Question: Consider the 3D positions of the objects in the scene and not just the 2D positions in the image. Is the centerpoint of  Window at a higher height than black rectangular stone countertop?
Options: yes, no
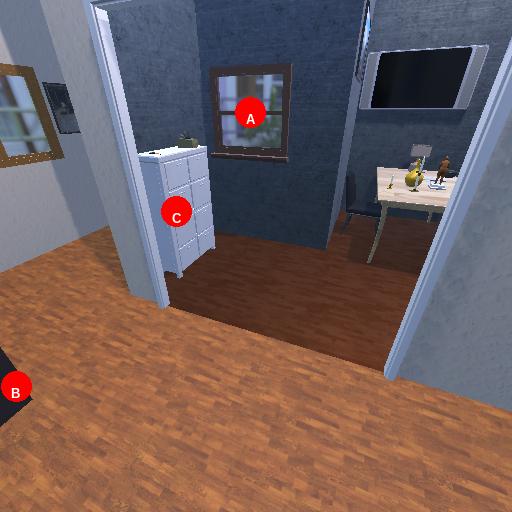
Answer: yes